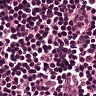
Metastatic tissue present: no